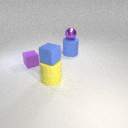
small blue rubber cube above large yellow rubber cylinder